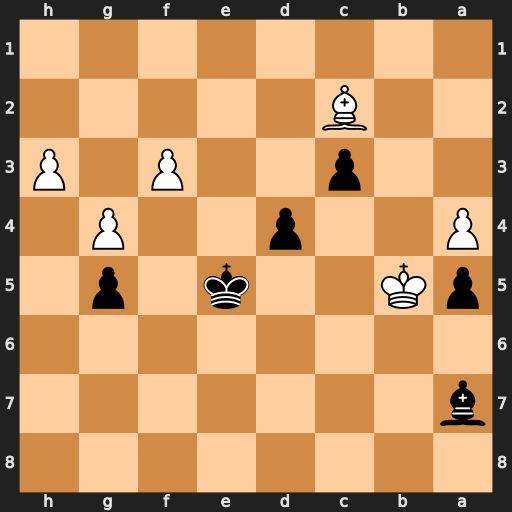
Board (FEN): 8/b7/8/pK2k1p1/P2p2P1/2p2P1P/2B5/8
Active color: b
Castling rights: -
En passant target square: -
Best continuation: Kf4 Kc4 Ke3